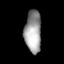
Tissue: lung
Cell type: Fibroblasts
Senescence score: 0.597
Nuclear area (px): 686
Mean DAPI intensity: 156.356